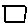
Label: square